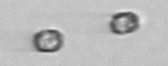
Label: Thalassiosira_sp_aff_mala